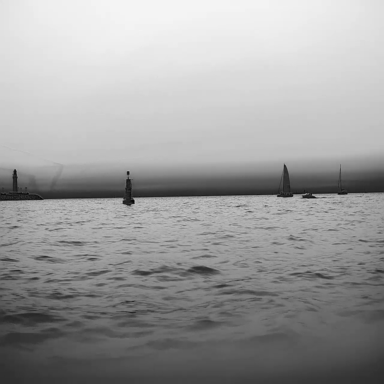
There are two sailboats in the infrared image.